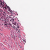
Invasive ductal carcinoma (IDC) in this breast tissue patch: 0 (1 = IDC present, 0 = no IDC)